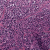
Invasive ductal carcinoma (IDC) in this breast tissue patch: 1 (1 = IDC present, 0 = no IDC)